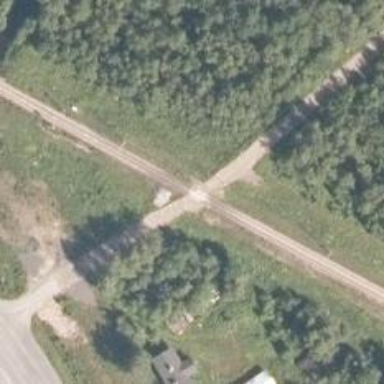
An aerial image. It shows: Railway with continuous electrified contact line.